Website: apple
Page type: customer-info-address
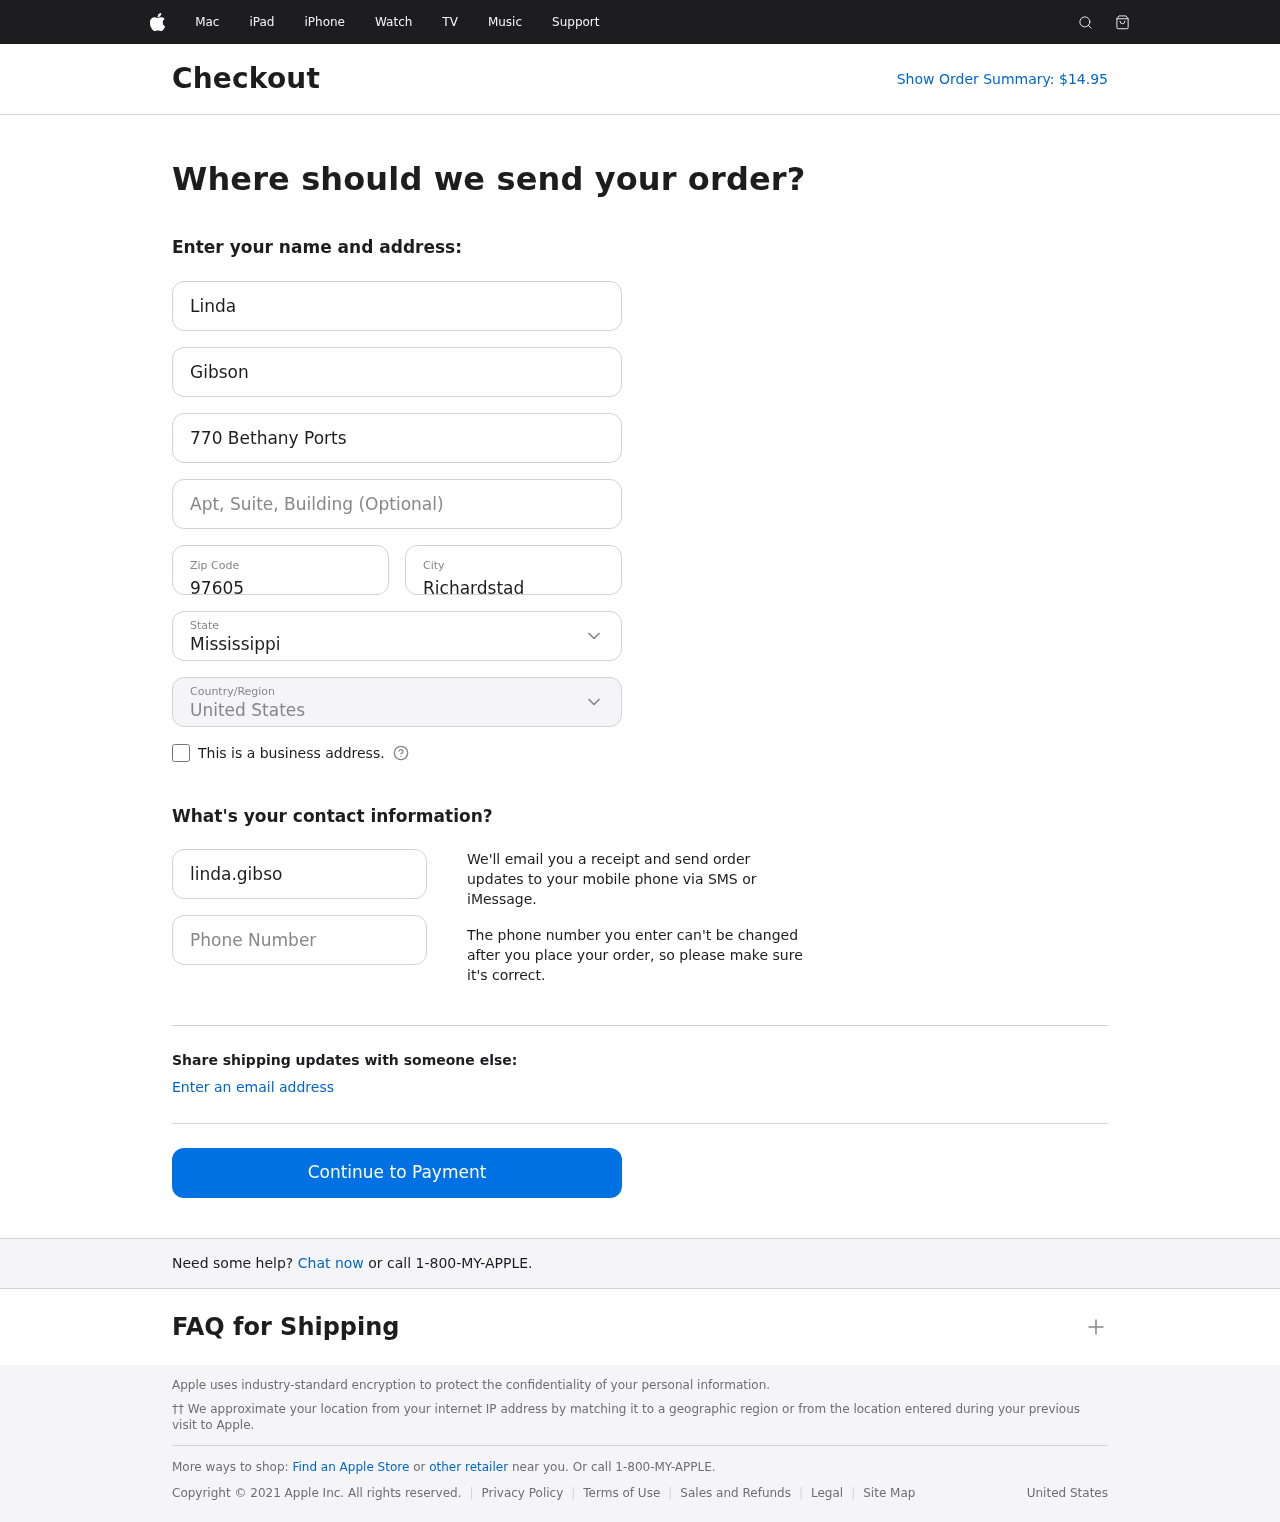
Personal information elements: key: PII_CITY
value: Richardstad
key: PII_COUNTRY
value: United States
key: PII_EMAIL
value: linda.gibson@hotmail.com
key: PII_FIRSTNAME
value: Linda
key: PII_LASTNAME
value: Gibson
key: PII_PHONE
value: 3083787590
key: PII_POSTCODE
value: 97605
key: PII_STATE
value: Mississippi
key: PII_STREET
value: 770 Bethany Ports
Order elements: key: ORDER_TOTAL
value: Show Order Summary: $14.95